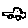
Label: car